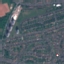
Land use / land cover class: Residential